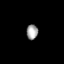
Tissue: lung
Cell type: Endothelial cells
Senescence score: 0.542
Nuclear area (px): 171
Mean DAPI intensity: 157.456